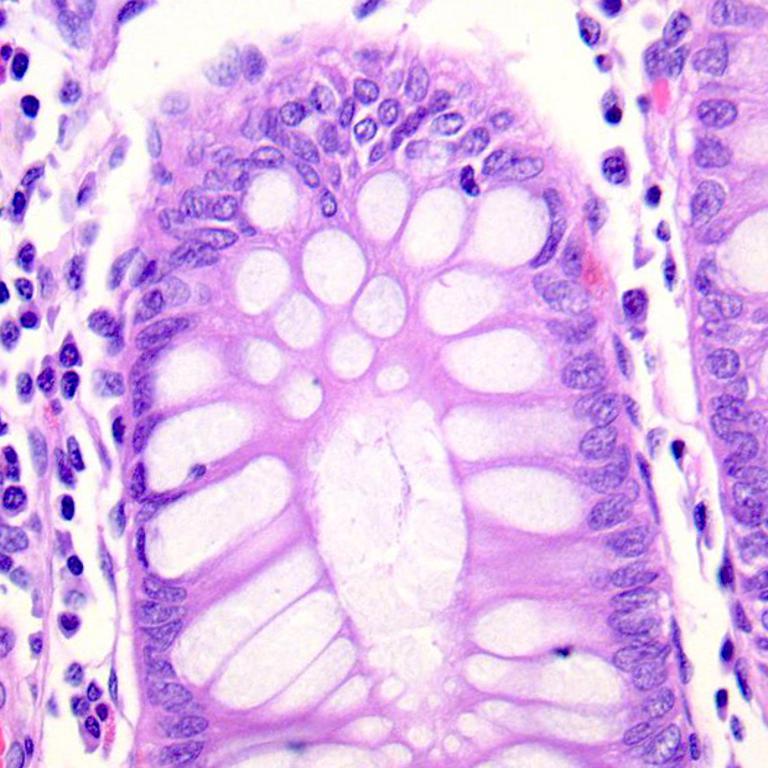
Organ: colon
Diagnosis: benign